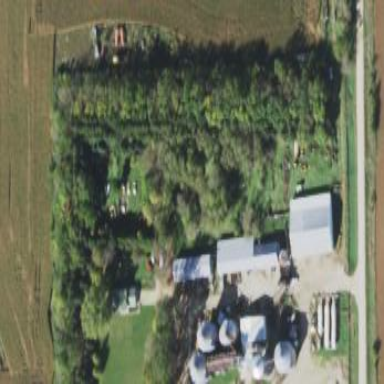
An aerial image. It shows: Farmyard area.